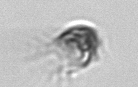
Label: Balanion